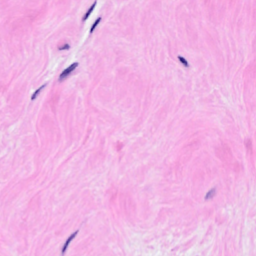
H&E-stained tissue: Breast